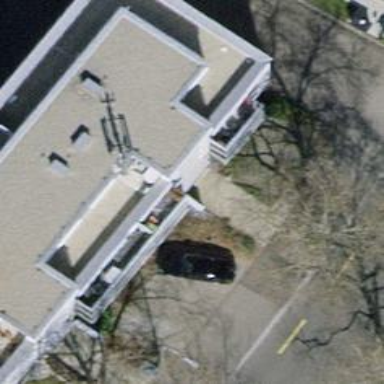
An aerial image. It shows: Building with flat roof.